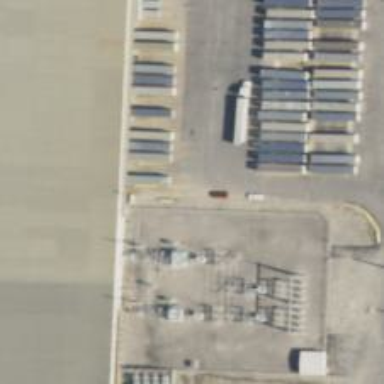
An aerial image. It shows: Industrial substation.